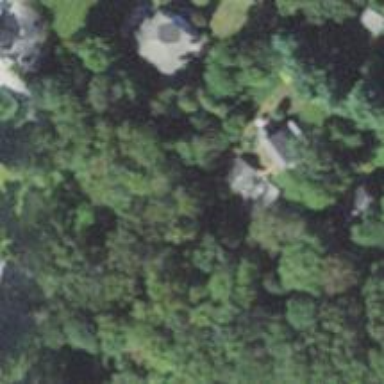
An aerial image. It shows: Residential driveway.